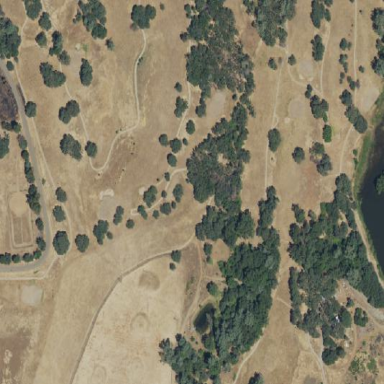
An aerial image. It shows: Golf course.